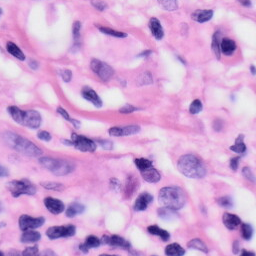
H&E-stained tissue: Skin